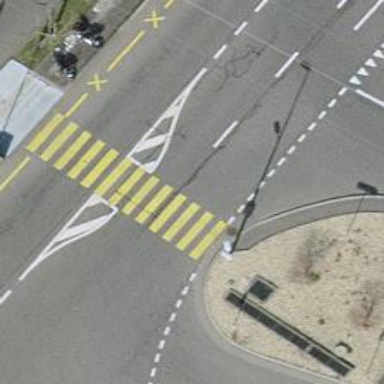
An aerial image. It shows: Marked crossing on the road.